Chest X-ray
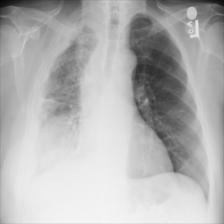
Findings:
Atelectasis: negative
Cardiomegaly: negative
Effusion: negative
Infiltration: negative
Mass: negative
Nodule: positive
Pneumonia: negative
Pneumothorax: negative
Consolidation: negative
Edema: negative
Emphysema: negative
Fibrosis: negative
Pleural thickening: positive
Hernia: negative